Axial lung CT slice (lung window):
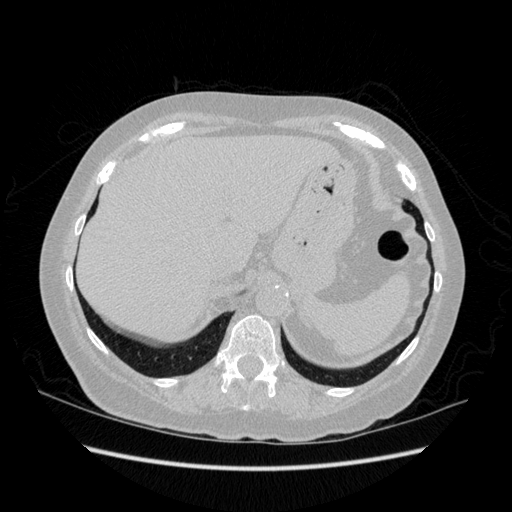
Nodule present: no